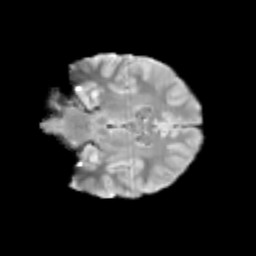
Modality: T2w
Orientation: coronal
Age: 11
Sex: male
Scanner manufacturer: siemens
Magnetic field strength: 3 T
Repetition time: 3.8 s
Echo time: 0.07 s